Field crop: maize
Growth stage: 1
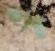
Species: datura